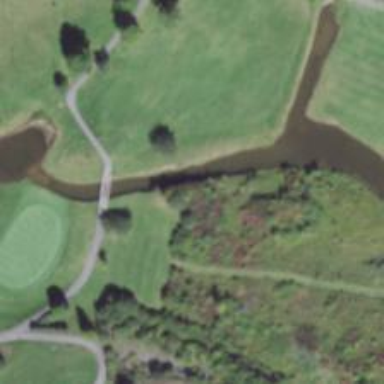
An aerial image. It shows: Grassy area designated as golf fairway.